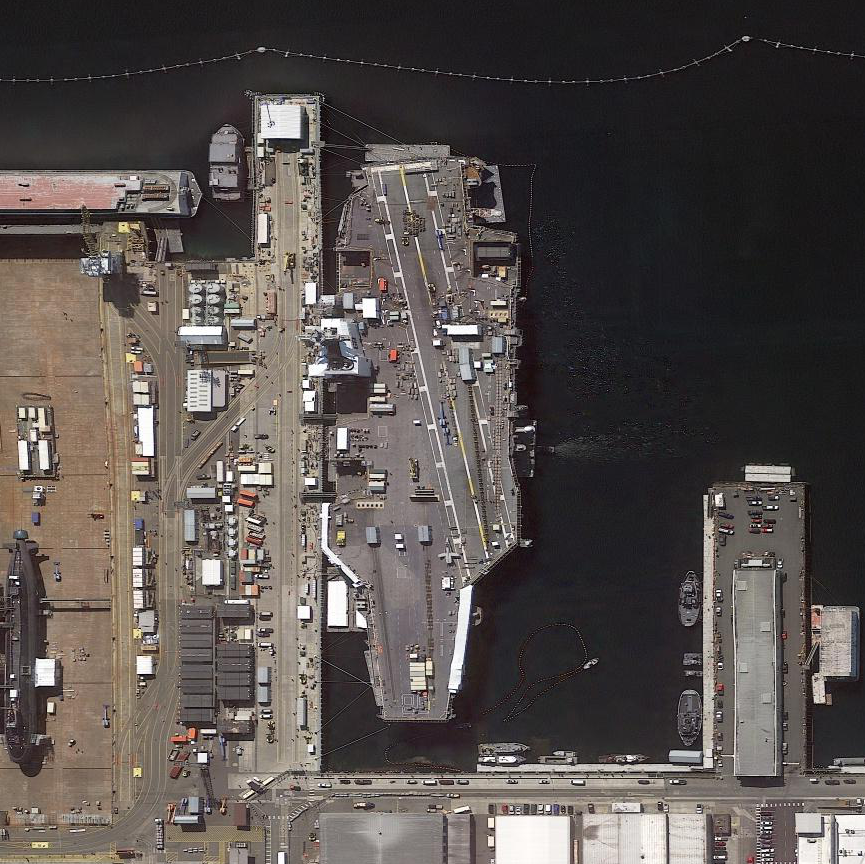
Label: Nimitz-class_aircraft_carrier